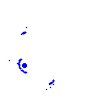
Particle: electron